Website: apple
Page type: customer-info-address
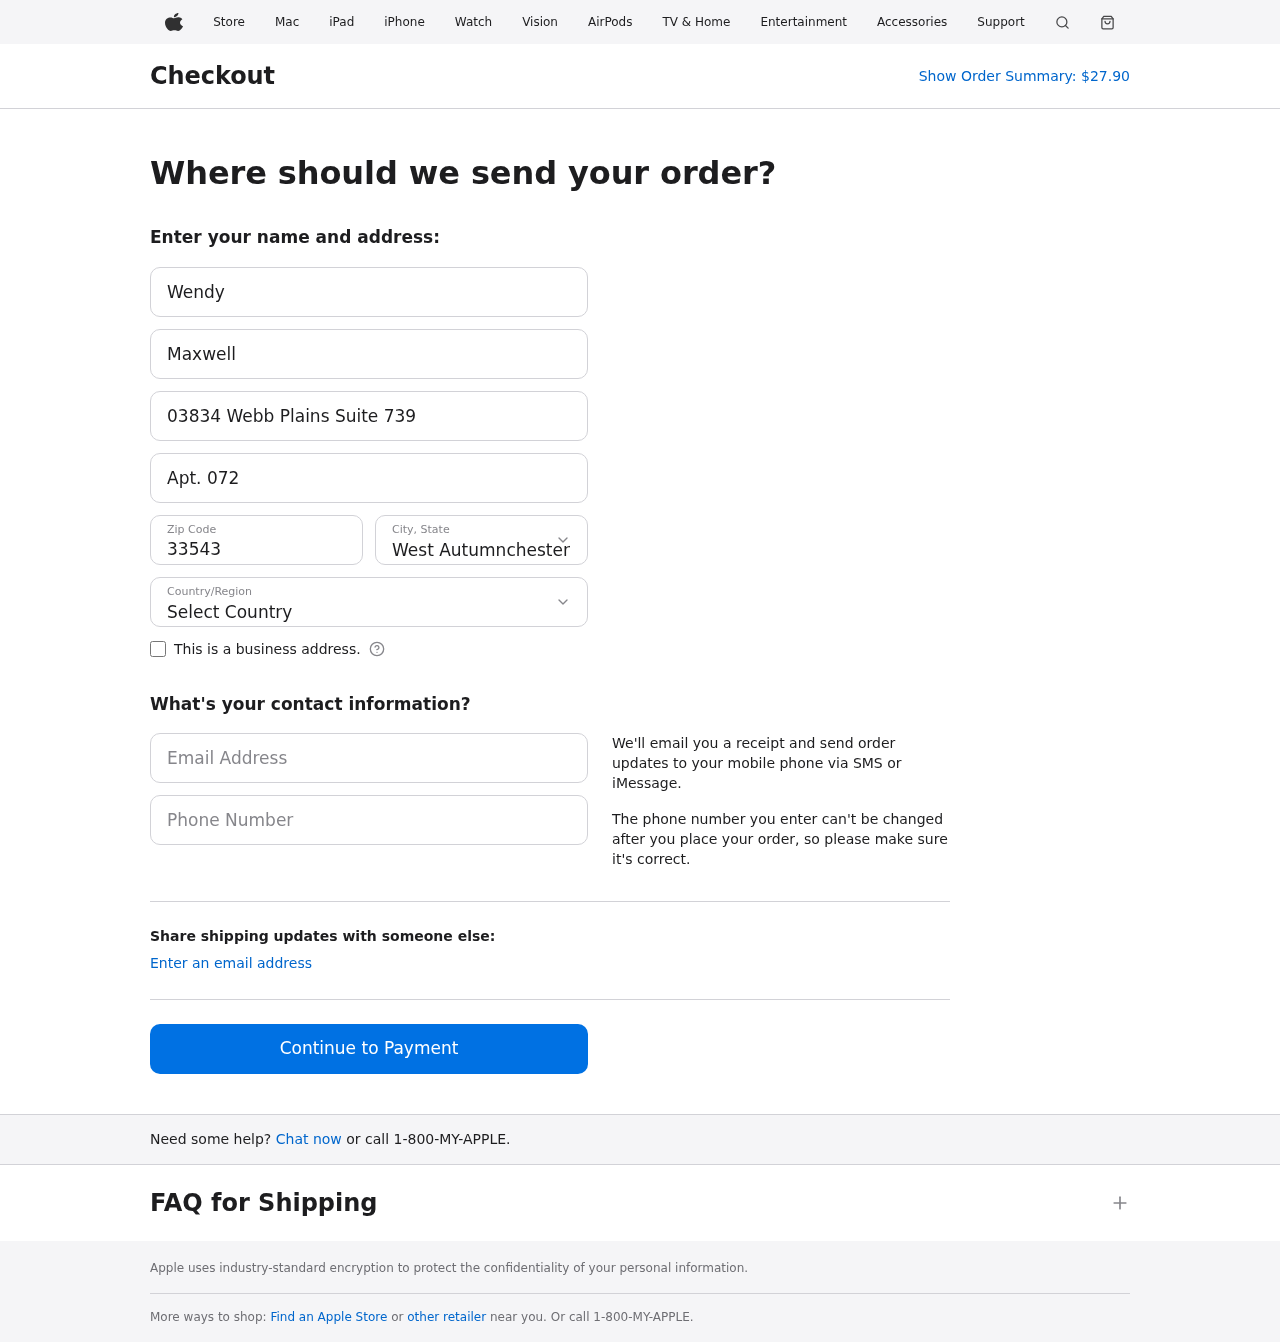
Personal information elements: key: PII_CITY_STATE
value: West Autumnchester, MH
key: PII_COUNTRY
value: United States
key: PII_EMAIL
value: wendymaxwell@gmail.com
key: PII_FIRSTNAME
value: Wendy
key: PII_LASTNAME
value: Maxwell
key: PII_PHONE
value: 3296854334
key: PII_POSTCODE
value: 33543
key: PII_STREET
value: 03834 Webb Plains Suite 739
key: PII_STREET2
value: Apt. 072
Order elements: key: ORDER_TOTAL
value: $27.90